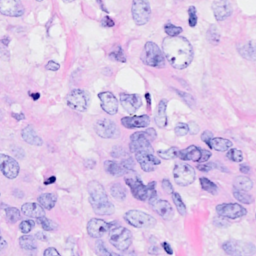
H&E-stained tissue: Breast